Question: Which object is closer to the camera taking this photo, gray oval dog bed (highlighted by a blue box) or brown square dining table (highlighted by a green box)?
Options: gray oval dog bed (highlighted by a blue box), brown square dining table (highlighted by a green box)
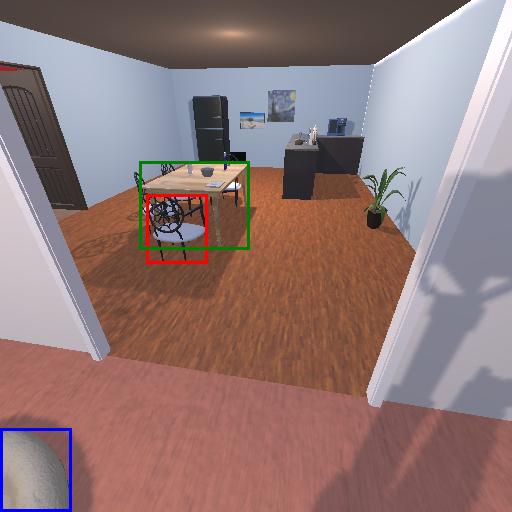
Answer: gray oval dog bed (highlighted by a blue box)